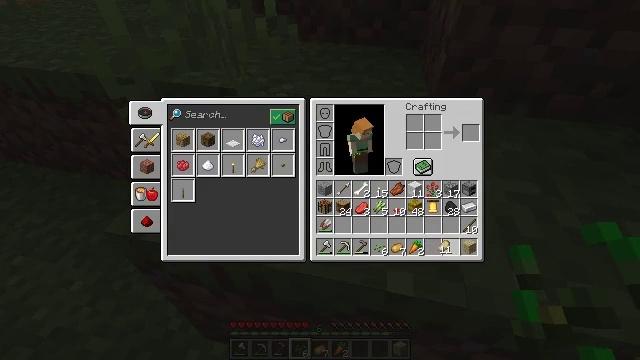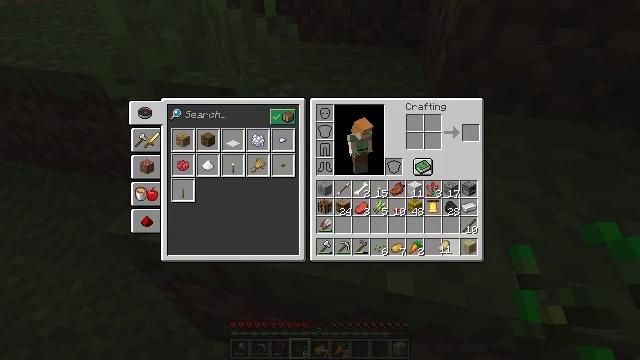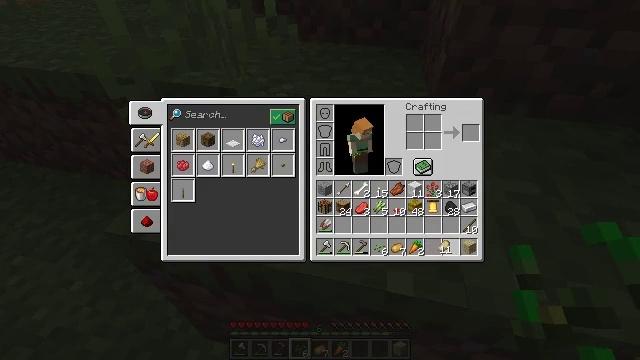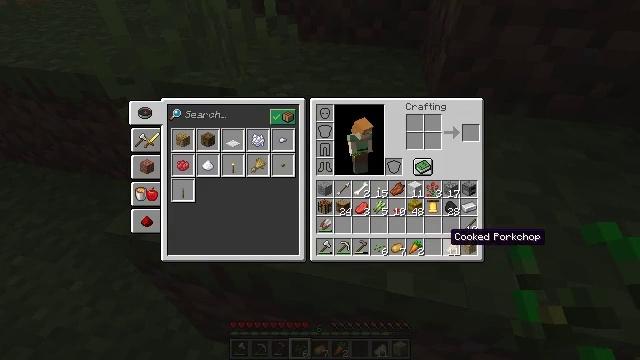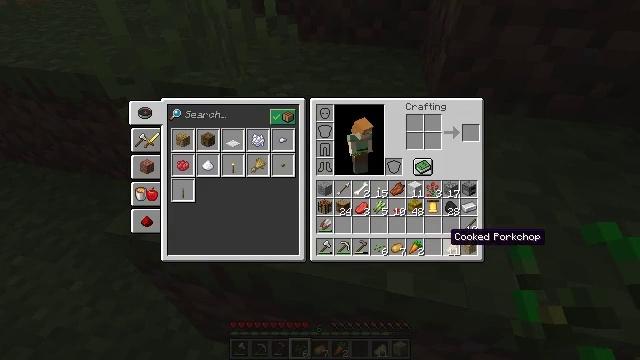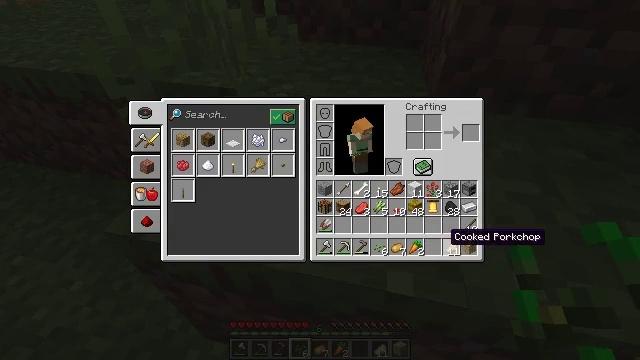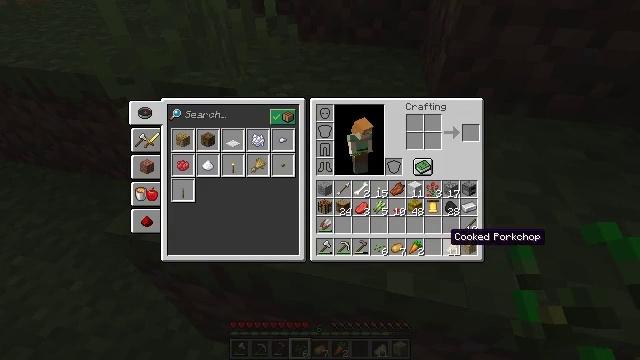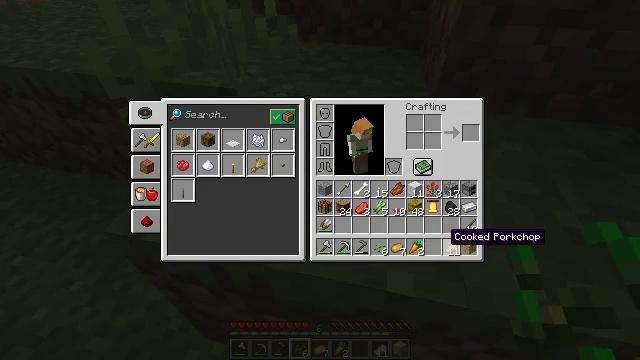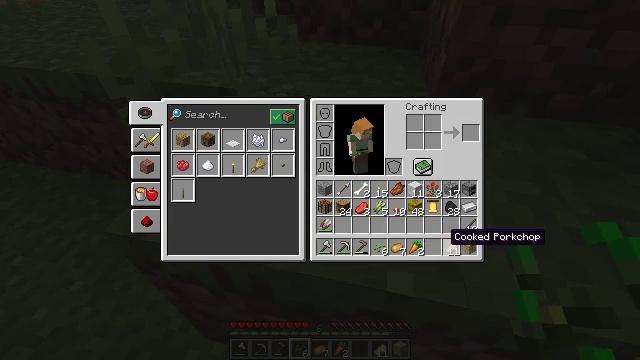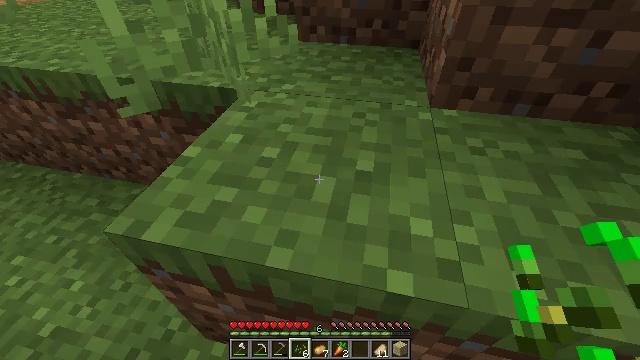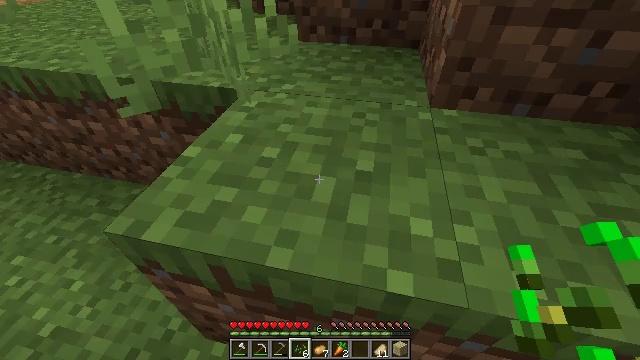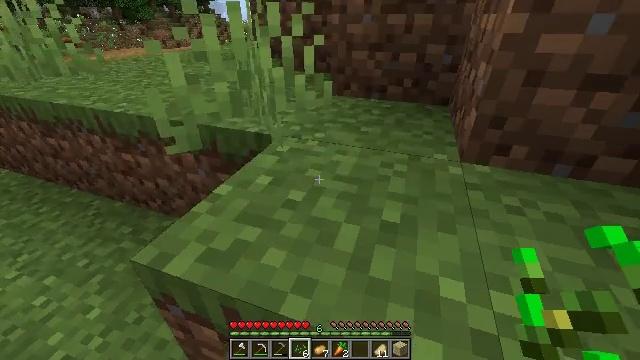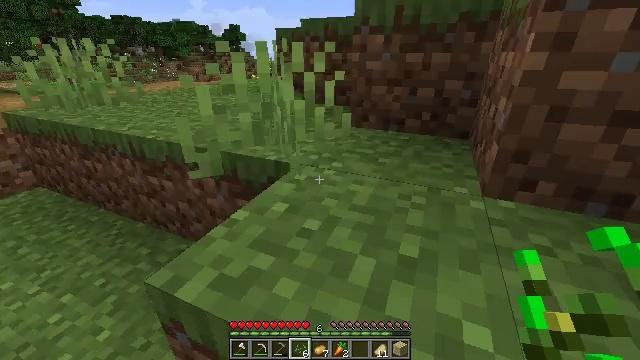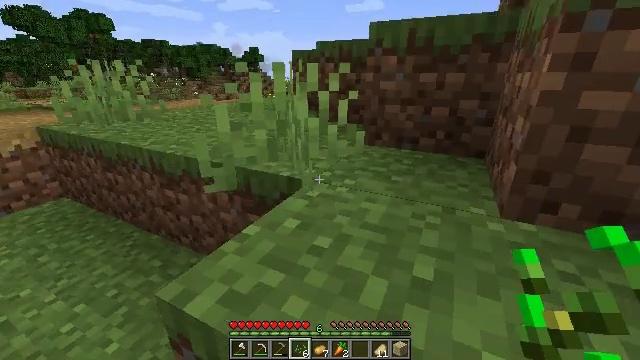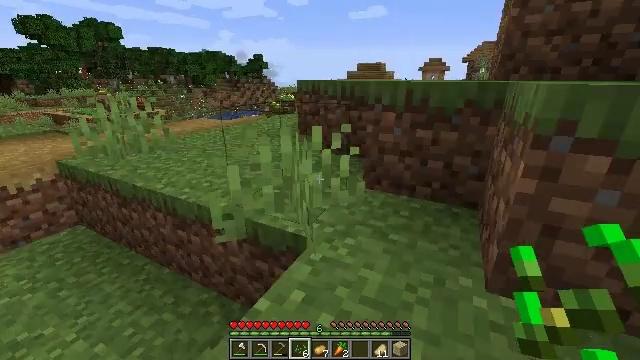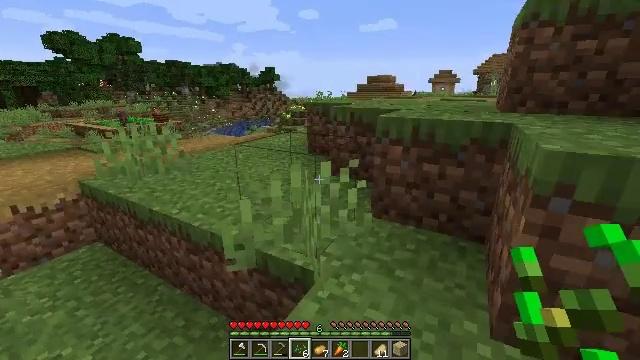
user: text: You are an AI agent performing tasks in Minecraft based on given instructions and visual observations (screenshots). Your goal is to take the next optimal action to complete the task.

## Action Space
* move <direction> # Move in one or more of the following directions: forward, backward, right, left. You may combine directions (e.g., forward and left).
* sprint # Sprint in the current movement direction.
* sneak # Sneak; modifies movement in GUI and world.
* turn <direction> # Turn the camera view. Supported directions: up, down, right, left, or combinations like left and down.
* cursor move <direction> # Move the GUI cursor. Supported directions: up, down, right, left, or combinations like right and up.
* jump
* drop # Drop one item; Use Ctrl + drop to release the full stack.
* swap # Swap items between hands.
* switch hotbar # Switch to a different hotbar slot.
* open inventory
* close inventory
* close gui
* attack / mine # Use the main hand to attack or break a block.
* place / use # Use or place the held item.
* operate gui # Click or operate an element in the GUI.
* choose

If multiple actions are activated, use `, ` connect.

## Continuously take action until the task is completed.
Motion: motion action
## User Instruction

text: Attack the brewing stand to gather it.
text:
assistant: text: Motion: operate gui
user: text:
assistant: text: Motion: operate gui
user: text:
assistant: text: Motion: no_op
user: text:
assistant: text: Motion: no_op
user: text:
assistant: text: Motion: no_op
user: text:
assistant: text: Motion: no_op
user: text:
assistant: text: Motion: no_op
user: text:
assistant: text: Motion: no_op
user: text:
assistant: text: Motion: no_op
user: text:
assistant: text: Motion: no_op
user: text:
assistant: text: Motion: turn left and up
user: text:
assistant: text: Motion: turn left and up
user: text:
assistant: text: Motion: turn left and up
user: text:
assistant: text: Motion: turn up, jump
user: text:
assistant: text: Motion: move forward and move right, turn left and up, jump
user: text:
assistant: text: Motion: move forward and move right, sprint, turn left and up, jump
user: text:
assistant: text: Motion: move forward and move right, sprint, turn left and up
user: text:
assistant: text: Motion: move forward and move right, sprint, turn left and up
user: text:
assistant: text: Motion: move forward and move right, sprint, turn left
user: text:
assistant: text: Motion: move forward and move right, sprint, turn left and up
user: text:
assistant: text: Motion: move forward and move right, sprint, turn left and up
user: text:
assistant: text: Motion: move forward and move right, sprint, turn left
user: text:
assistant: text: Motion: move forward and move right, sprint, turn left
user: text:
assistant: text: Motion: move forward and move right, sprint, turn left
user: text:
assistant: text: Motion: move forward and move right, sprint, turn left
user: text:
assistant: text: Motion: move forward and move right, sprint
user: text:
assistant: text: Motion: move forward and move right, sprint
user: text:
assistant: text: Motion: move forward, sprint, jump
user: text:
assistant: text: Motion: move forward, sprint, jump
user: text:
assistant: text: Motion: move forward, sprint, jump